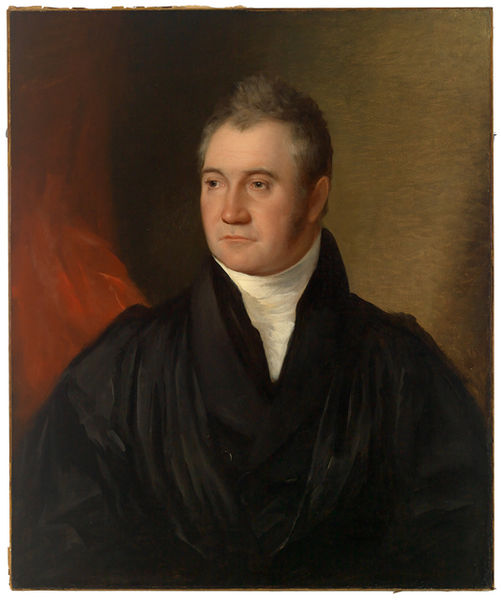
Titel: Justice Robert Trimble (1777-1828)
Künstler: Chester Harding
Standort: Amherst (Massachusetts, USA)
Institution: Mead Art Museum, Amherst College
Schlagwörter: curtain, red, white, black, collar, face, hair, nose, painting, portrait, seated, sitting, yellow, brown, man, background, ear, fabric, mouth, sitter, beard, jacket, drapery, cloak, neck, ears, figure, shirt, sideburns, clergy, general, official, justice, stern, older, portraiture, ascot, judge, mutton chops, president, chief, shrt, chief justice